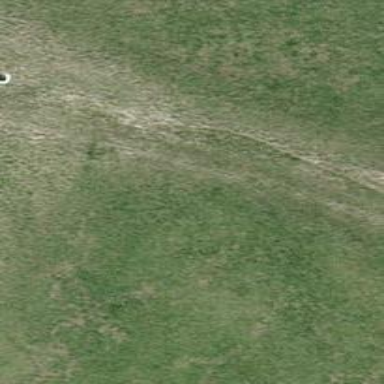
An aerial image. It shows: Grassy track road with grade 4 track type.